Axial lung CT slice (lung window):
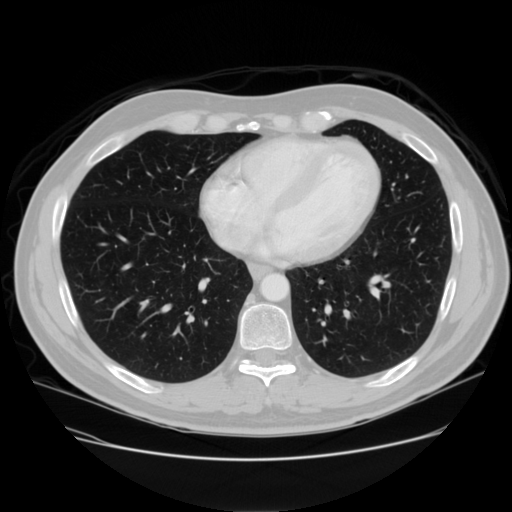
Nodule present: no